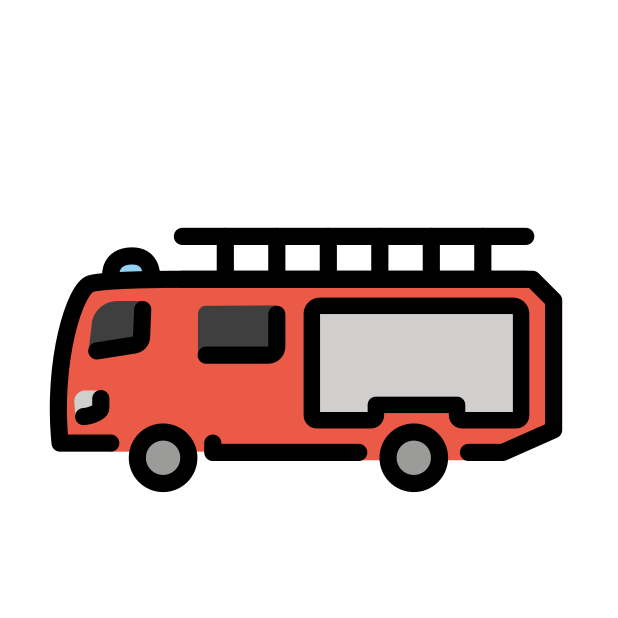
fire engine